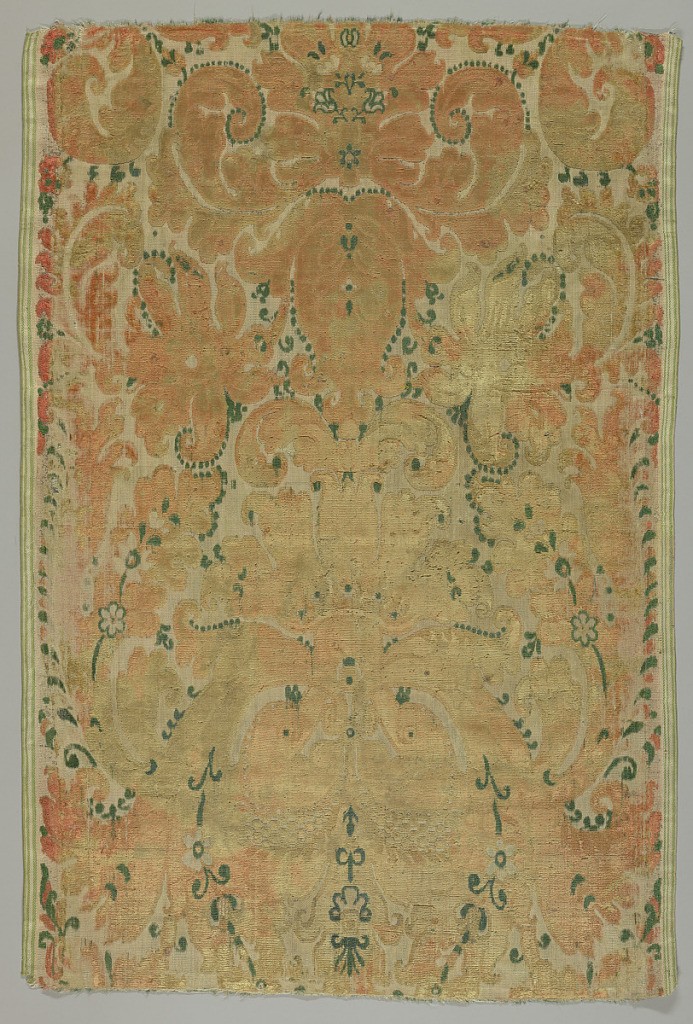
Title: Textile
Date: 17th century
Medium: silk Technique: supplementary warp forming cut pile
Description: Elaborate scrolls in pink with touches of green and white. Both selvages present.